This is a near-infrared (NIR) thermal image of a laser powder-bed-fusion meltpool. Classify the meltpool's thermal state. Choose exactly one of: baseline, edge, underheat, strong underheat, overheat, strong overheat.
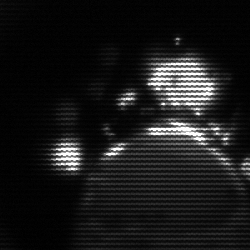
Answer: baseline